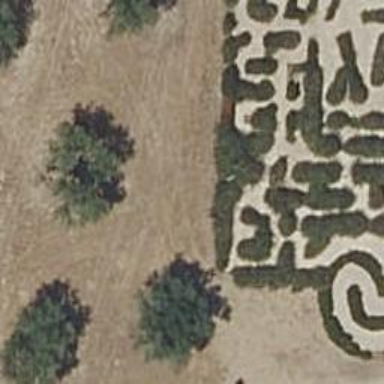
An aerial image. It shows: Hedge acting as barrier.